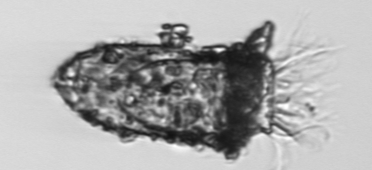
Label: Tintinnopsis